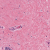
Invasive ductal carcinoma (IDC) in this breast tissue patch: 0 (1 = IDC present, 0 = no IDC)